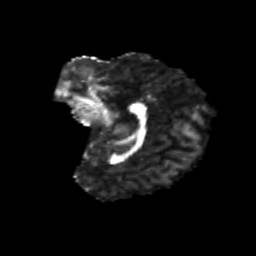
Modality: FA
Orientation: sagittal
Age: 21
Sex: female
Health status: healthy